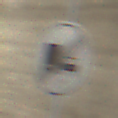
Verkehrszeichen: EndeUeberholverbotKraftfahrzeuge
Umgebung: Roofed, Tunnel
Tageszeit: Midday
Wetter: NotSpecified
Licht: Natural
Jahreszeit: NotSpecified
Kontrast: MediumContrast